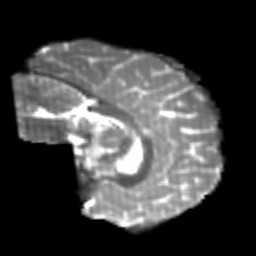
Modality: T2w
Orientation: sagittal
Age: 22
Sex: female
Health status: healthy
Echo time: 0.074 s